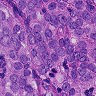
Metastatic tissue present: yes